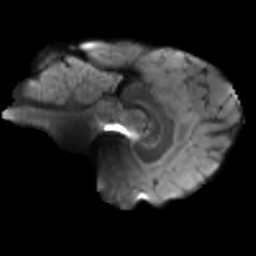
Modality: T2w
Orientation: sagittal
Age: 23
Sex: female
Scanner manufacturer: siemens
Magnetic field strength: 3 T
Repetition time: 3.5 s
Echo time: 0.086 s